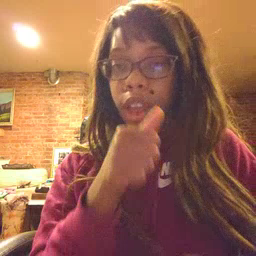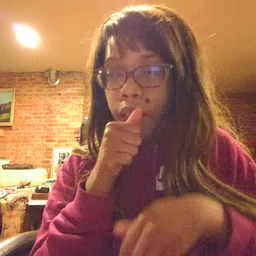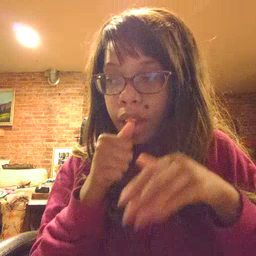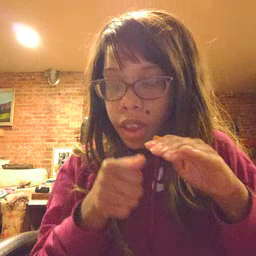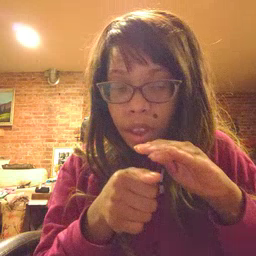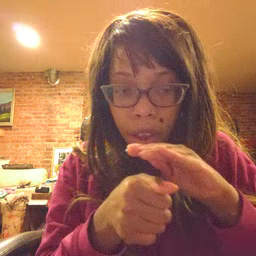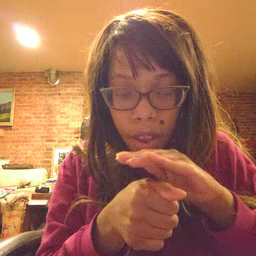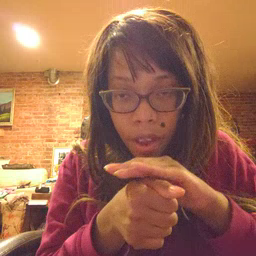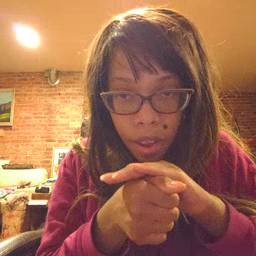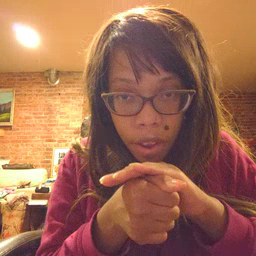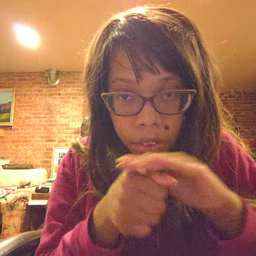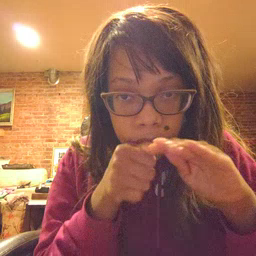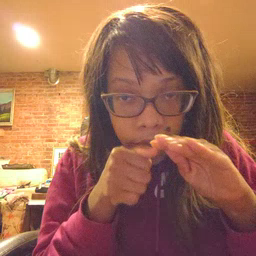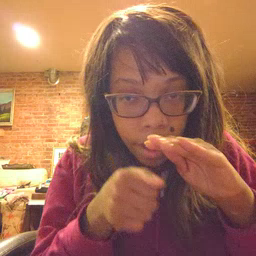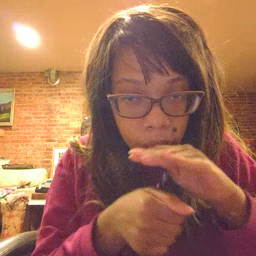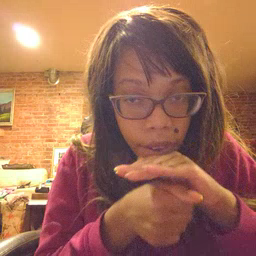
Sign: hide